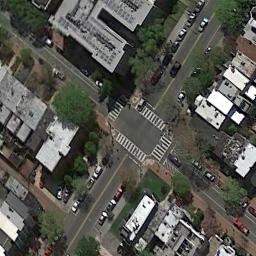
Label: intersection